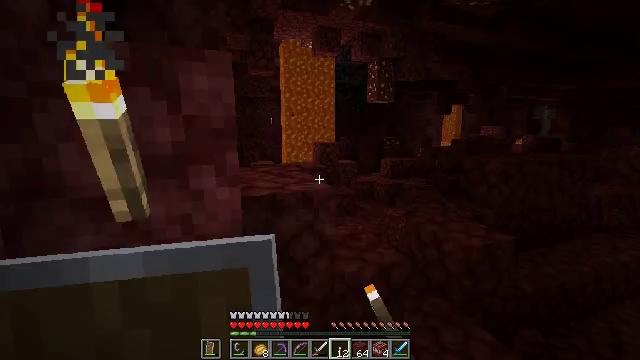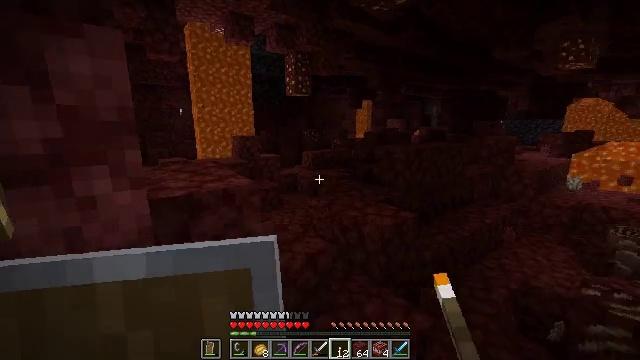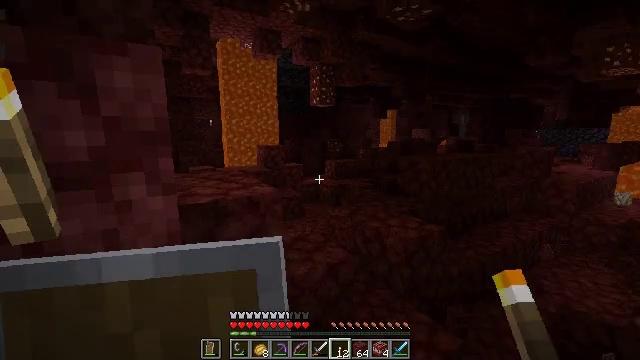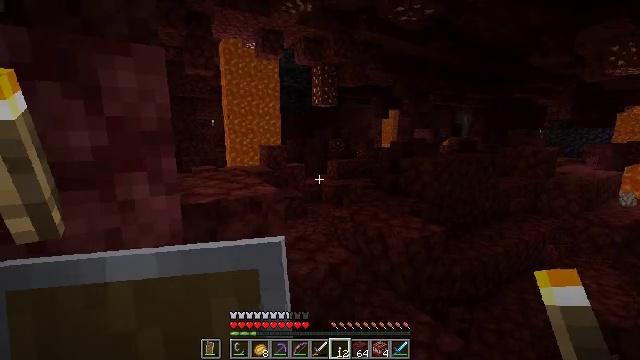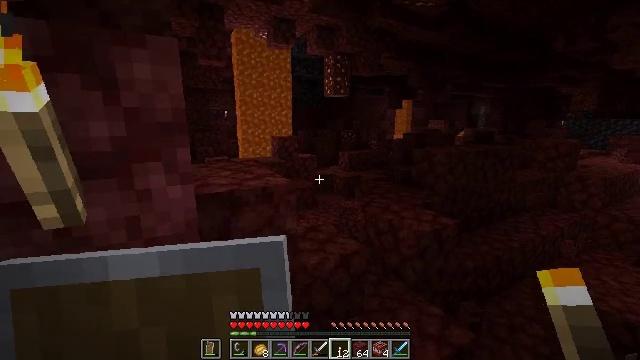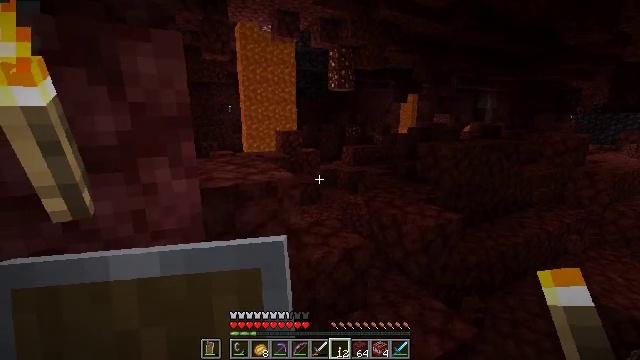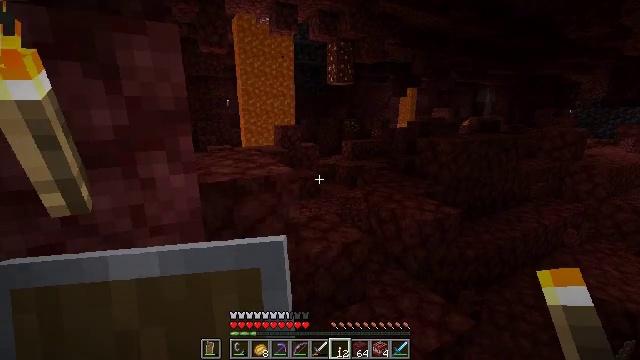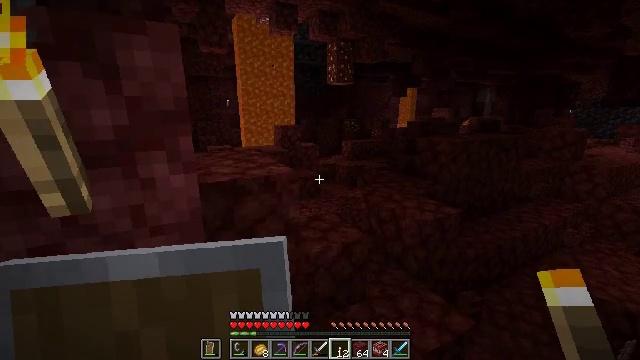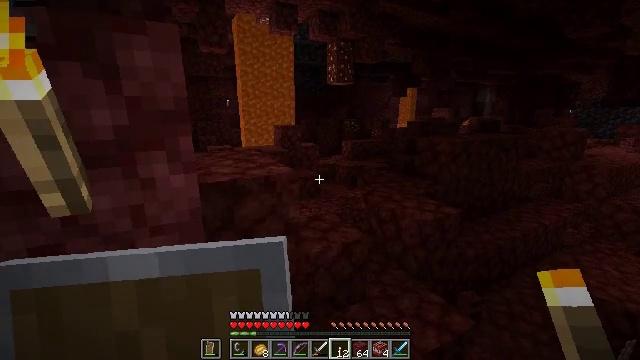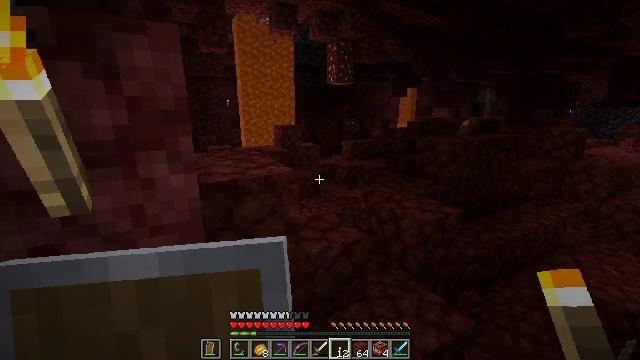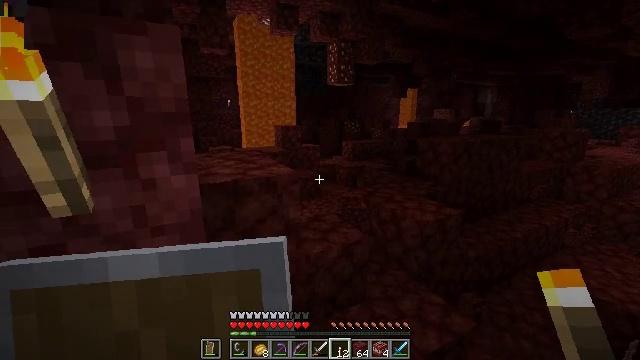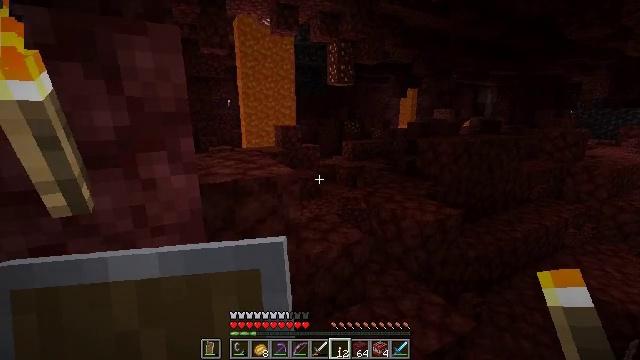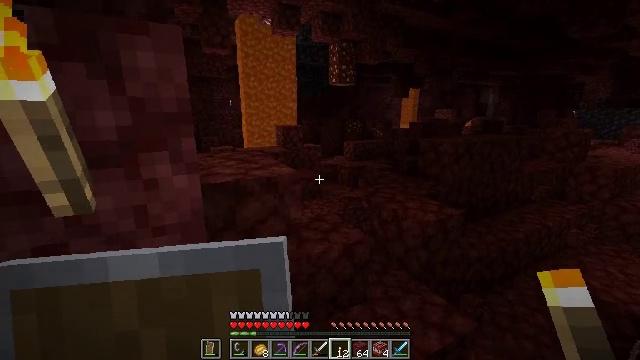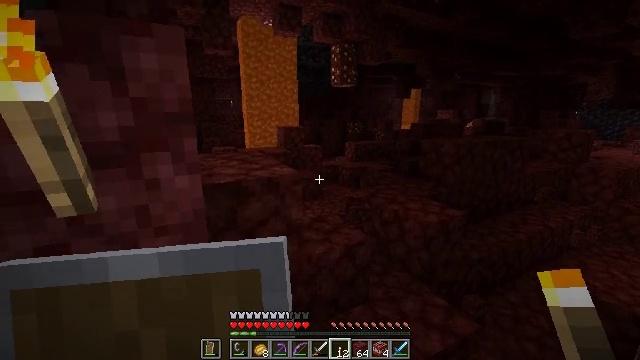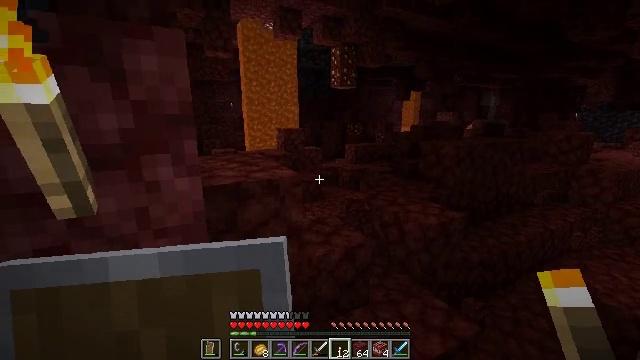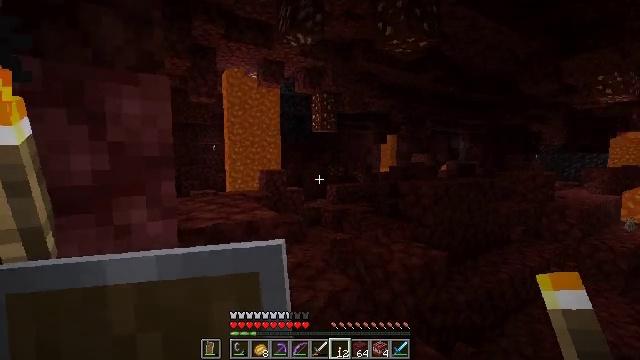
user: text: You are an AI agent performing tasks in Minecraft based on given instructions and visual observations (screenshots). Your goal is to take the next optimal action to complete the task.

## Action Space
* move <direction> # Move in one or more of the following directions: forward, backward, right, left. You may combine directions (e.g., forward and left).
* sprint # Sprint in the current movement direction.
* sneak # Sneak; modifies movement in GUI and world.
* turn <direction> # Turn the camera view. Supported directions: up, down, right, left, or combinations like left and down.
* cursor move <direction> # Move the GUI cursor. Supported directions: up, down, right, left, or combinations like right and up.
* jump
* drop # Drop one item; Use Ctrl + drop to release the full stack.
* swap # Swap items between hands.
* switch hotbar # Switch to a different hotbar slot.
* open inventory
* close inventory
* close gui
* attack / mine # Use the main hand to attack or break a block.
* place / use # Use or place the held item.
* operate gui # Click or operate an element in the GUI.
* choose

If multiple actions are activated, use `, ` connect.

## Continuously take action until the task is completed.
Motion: motion action
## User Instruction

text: Find and extract ancient debris from the Nether.
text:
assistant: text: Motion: turn right and down
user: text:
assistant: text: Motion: turn left and up
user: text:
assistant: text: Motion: no_op
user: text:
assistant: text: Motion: turn left and down
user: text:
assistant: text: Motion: turn down
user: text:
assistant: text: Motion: turn down
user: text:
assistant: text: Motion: no_op
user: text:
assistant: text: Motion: no_op
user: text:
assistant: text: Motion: no_op
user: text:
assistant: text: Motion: no_op
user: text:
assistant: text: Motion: no_op
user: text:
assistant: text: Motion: no_op
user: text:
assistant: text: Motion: no_op
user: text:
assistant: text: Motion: no_op
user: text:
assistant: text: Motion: turn right and up
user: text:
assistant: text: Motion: turn right and up
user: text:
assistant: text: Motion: turn right and up
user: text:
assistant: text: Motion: turn right and up
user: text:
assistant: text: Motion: turn right and up
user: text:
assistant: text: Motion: turn right and up
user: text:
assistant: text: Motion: turn right and up
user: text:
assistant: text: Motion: turn right and up
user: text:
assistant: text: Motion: turn right and up
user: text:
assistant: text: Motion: turn right
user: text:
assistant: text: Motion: turn right
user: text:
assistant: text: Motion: no_op
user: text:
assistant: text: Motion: turn right
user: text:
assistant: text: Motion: no_op
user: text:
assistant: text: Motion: no_op
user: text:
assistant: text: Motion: no_op